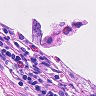
Metastatic tissue present: no